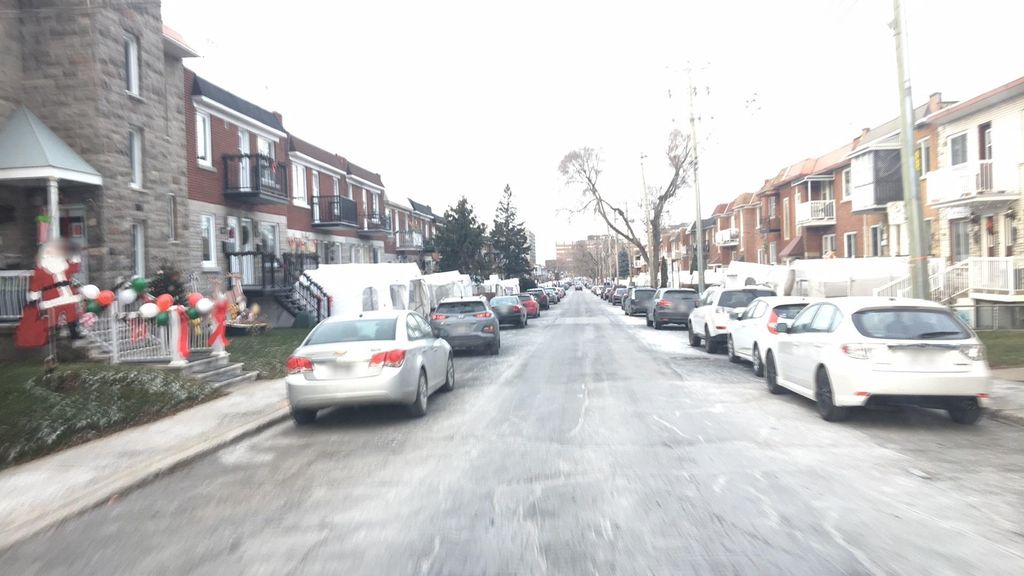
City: montreal